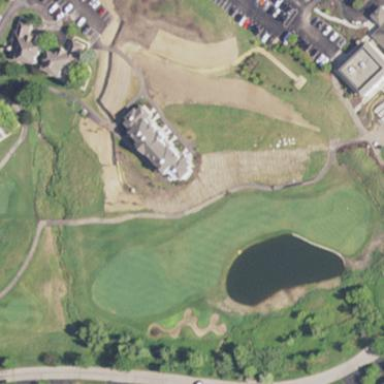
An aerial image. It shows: Area with grass used as rough in golf course.